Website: home-depot
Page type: payment
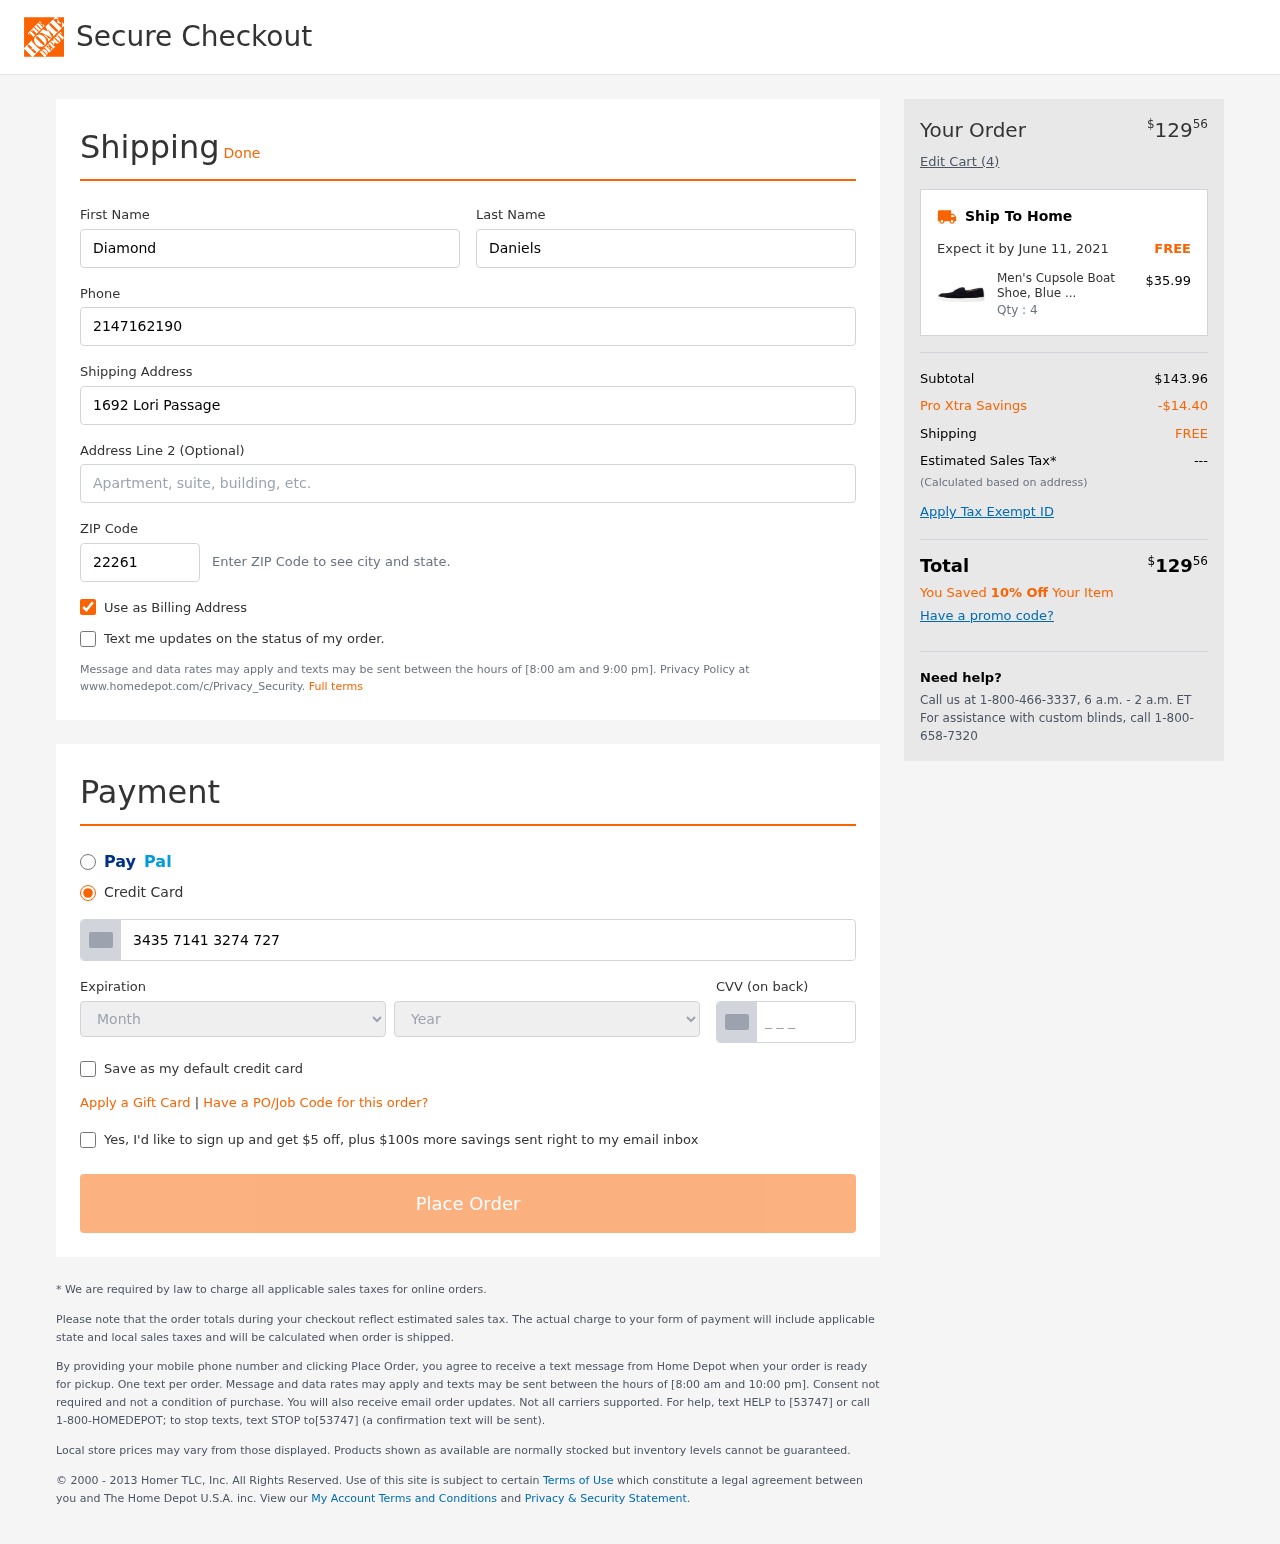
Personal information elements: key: PII_CARD_CVV
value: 2224
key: PII_CARD_EXPIRY_MONTH
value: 06
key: PII_CARD_EXPIRY_YEAR
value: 26
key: PII_CARD_NUMBER
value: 3435 7141 3274 727
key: PII_FIRSTNAME
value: Diamond
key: PII_LASTNAME
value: Daniels
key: PII_PHONE
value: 2147162190
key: PII_POSTCODE
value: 22261
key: PII_STREET
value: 1692 Lori Passage
Product elements: key: PRODUCT1_NAME
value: Men's Cupsole Boat Shoe, Blue Navy Suede, women 2
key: PRODUCT1_PRICE
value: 35.99
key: PRODUCT1_QUANTITY
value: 4
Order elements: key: ORDER_TOTAL
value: $12956
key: ORDER_NUM_ITEMS
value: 4
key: ORDER_DELIVERY_DATE
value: June 11, 2021
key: ORDER_SUBTOTAL
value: $143.96
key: ORDER_DISCOUNT
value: -$14.40
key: ORDER_SHIPPING_COST
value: FREE